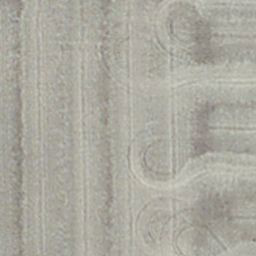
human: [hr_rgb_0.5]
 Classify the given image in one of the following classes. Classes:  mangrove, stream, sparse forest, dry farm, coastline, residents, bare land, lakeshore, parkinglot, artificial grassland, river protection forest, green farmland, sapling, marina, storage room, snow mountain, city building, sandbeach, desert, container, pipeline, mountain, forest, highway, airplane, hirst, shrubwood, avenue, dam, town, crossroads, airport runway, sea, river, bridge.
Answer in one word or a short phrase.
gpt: dry farm